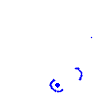
Particle: pion